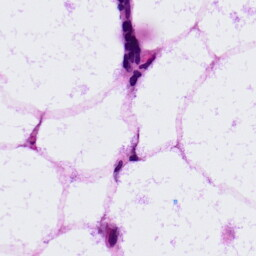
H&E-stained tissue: LymphNode